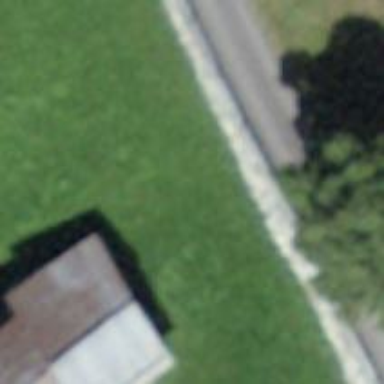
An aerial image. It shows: Barn.